Question: I have successfullly created a histogram using a date field.
'''
hist(df.sat$created_at, breaks="hours", freq=T, xlab="Time",
main="Sat Volume")
'''
My issue is that when I attempt to fill in the bars using 'col="red"' both the bars and both the x/y axes change to red, when I only want the bars. What is the best way way only fill in the bars?

Here are some data:
'''
> dput(df.sat$created_at[sample(c(1:9000), 50)])
structure(list(sec = c(41, 3, 13, 11, 49, 55, 19, 21, 6, 15,
54, 45, 45, 39, 50, 27, 35, 25, 22, 35, 42, 31, 45, 29, 1, 3,
8, 47, 38, 2, 13, 29, 34, 42, 15, 19, 3, 39, 41, 12, 34, 50,
15, 27, 0, 29, 47, 26, 21, 5), min = c(46L, 38L, 4L, 35L, 26L,
56L, 9L, 52L, 51L, 15L, 49L, 3L, 41L, 59L, 30L, 30L, 30L, 53L,
25L, 51L, 23L, 38L, 30L, 3L, 43L, 33L, 36L, 52L, 0L, 21L, 27L,
22L, 51L, 31L, 0L, 37L, 3L, 2L, 12L, 3L, 45L, 13L, 59L, 10L,
11L, 7L, 41L, 21L, 5L, 20L), hour = c(14L, 16L, 18L, 15L, 15L,
16L, 16L, 18L, 18L, 13L, 18L, 16L, 14L, 13L, 16L, 15L, 18L, 17L,
18L, 18L, 16L, 17L, 17L, 19L, 15L, 18L, 17L, 18L, 19L, 17L, 16L,
17L, 18L, 20L, 18L, 15L, 14L, 14L, 18L, 18L, 19L, 19L, 16L, 15L,
17L, 17L, 15L, 17L, 17L, 17L), mday = c(9L, 9L, 9L, 9L, 9L, 9L,
9L, 9L, 9L, 9L, 9L, 9L, 9L, 9L, 9L, 9L, 9L, 9L, 9L, 9L, 9L, 9L,
9L, 9L, 9L, 9L, 9L, 9L, 9L, 9L, 9L, 9L, 9L, 9L, 9L, 9L, 9L, 9L,
9L, 9L, 9L, 9L, 9L, 9L, 9L, 9L, 9L, 9L, 9L, 9L), mon = c(3L,
3L, 3L, 3L, 3L, 3L, 3L, 3L, 3L, 3L, 3L, 3L, 3L, 3L, 3L, 3L, 3L,
3L, 3L, 3L, 3L, 3L, 3L, 3L, 3L, 3L, 3L, 3L, 3L, 3L, 3L, 3L, 3L,
3L, 3L, 3L, 3L, 3L, 3L, 3L, 3L, 3L, 3L, 3L, 3L, 3L, 3L, 3L, 3L,
3L), year = c(111L, 111L, 111L, 111L, 111L, 111L, 111L, 111L,
111L, 111L, 111L, 111L, 111L, 111L, 111L, 111L, 111L, 111L, 111L,
111L, 111L, 111L, 111L, 111L, 111L, 111L, 111L, 111L, 111L, 111L,
111L, 111L, 111L, 111L, 111L, 111L, 111L, 111L, 111L, 111L, 111L,
111L, 111L, 111L, 111L, 111L, 111L, 111L, 111L, 111L), wday = c(6L,
6L, 6L, 6L, 6L, 6L, 6L, 6L, 6L, 6L, 6L, 6L, 6L, 6L, 6L, 6L, 6L,
6L, 6L, 6L, 6L, 6L, 6L, 6L, 6L, 6L, 6L, 6L, 6L, 6L, 6L, 6L, 6L,
6L, 6L, 6L, 6L, 6L, 6L, 6L, 6L, 6L, 6L, 6L, 6L, 6L, 6L, 6L, 6L,
6L), yday = c(98L, 98L, 98L, 98L, 98L, 98L, 98L, 98L, 98L, 98L,
98L, 98L, 98L, 98L, 98L, 98L, 98L, 98L, 98L, 98L, 98L, 98L, 98L,
98L, 98L, 98L, 98L, 98L, 98L, 98L, 98L, 98L, 98L, 98L, 98L, 98L,
98L, 98L, 98L, 98L, 98L, 98L, 98L, 98L, 98L, 98L, 98L, 98L, 98L,
98L), isdst = c(1L, 1L, 1L, 1L, 1L, 1L, 1L, 1L, 1L, 1L, 1L, 1L,
1L, 1L, 1L, 1L, 1L, 1L, 1L, 1L, 1L, 1L, 1L, 1L, 1L, 1L, 1L, 1L,
1L, 1L, 1L, 1L, 1L, 1L, 1L, 1L, 1L, 1L, 1L, 1L, 1L, 1L, 1L, 1L,
1L, 1L, 1L, 1L, 1L, 1L)), .Names = c("sec", "min", "hour", "mday",
"mon", "year", "wday", "yday", "isdst"), class = c("POSIXlt",
"POSIXt"), tzone = c("America/New_York", "EST", "EDT"))
'''
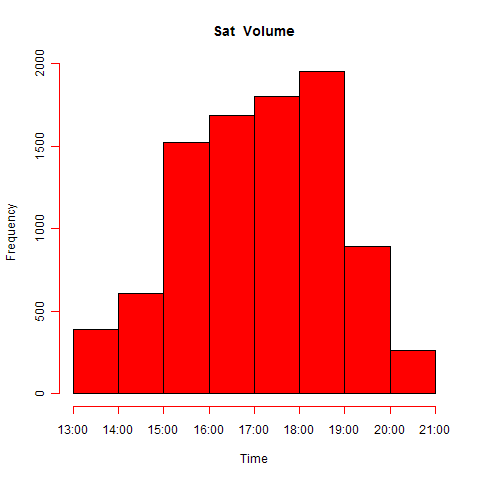
Answer: You'll have to get around it a bit by plotting the histogram first and the axes later :
'''
hist(Data, breaks="hours", freq=T, xlab="Time", col="red",
main="Sat Volume",axes=F)
Axis(Data,col="black",side=1)
axis(2,col="black")
'''
Reason to use the generic 'Axis()', is that it takes into account that your variable is a TimeDate class. The default 'axis()' doesnt.
---
EDIT :
FYI, this behaviour is only to be seen with histograms where 'DateTime' classes are used on the X axis. The default 'hist()' function doesn't change the color of the axis when using a fill color for the bars.